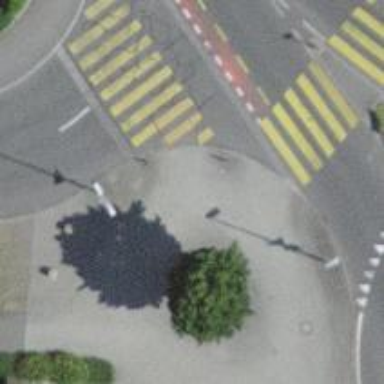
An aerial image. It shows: Sidewalk.